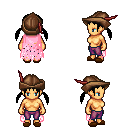
a pixel art fantasy rpg character, female body template, human, tanned skin, pink tattered cape, magenta pants, black twin-tailed hairstyle, leather cap, brown slippers, four views (front, back, left, right), 2x2 character sprite sheet, small pixel art, hard edges, no anti-aliasing